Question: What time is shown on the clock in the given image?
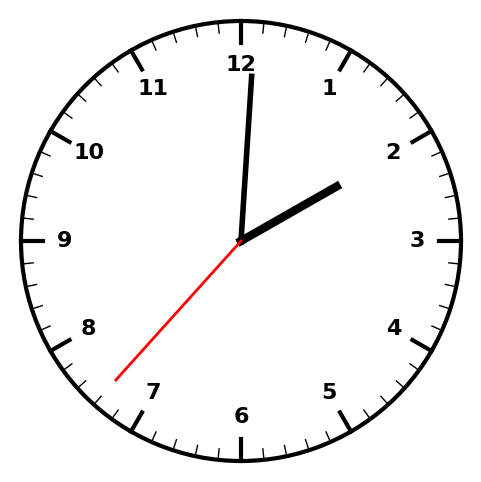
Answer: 02:00:37